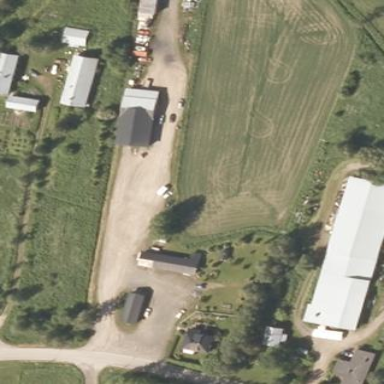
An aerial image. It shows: Farmyard area.